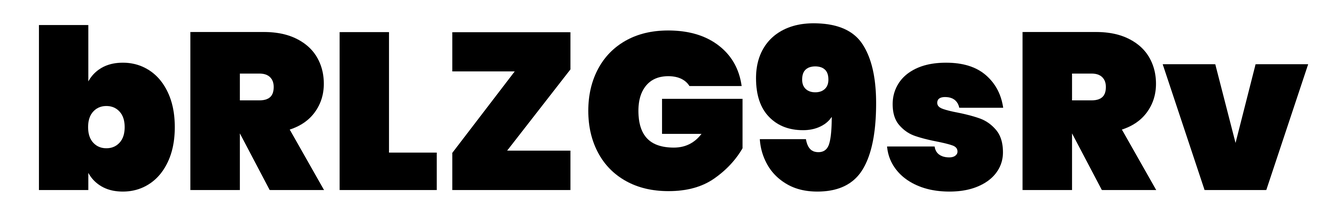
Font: Poppins-Black